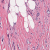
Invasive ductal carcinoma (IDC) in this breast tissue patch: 1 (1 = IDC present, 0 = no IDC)